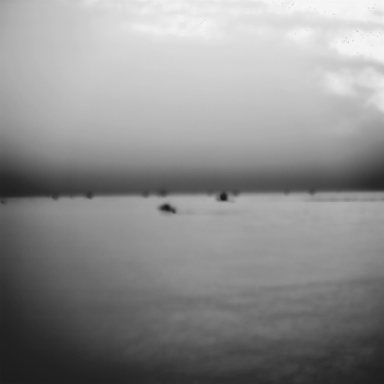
There are five bulk_carriers in the infrared image.